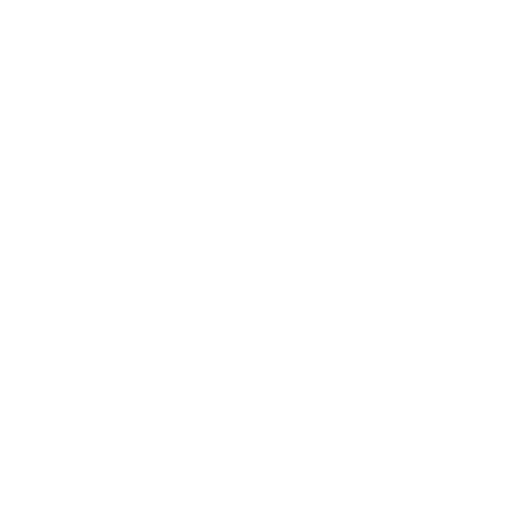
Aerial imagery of bar in Alaska named Chelan Bank containing only unknown